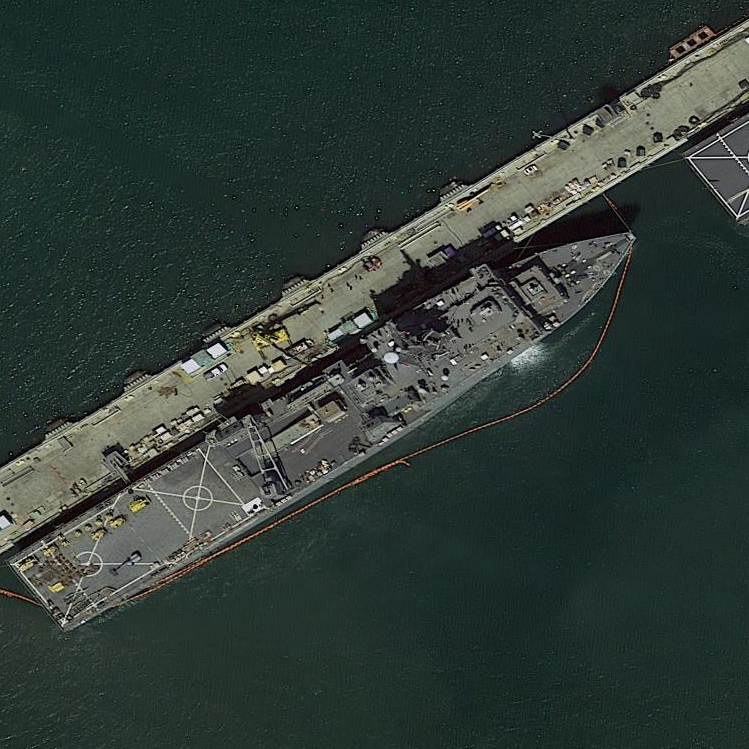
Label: Whitby_Island-class_dock_landing_ship